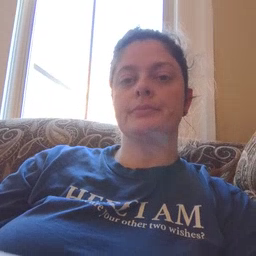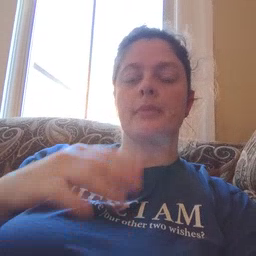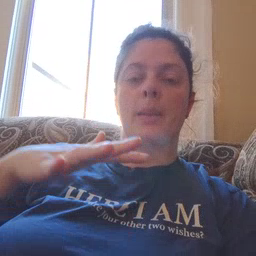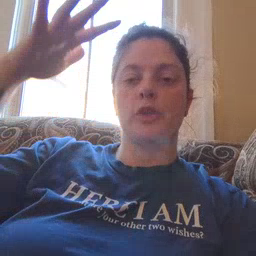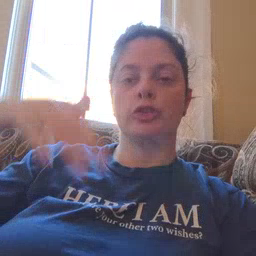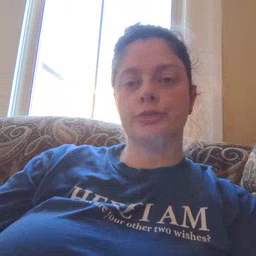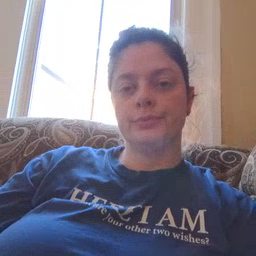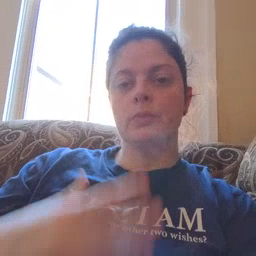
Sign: helicopter